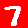
Digit: 7